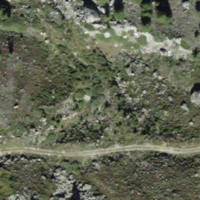
EUNIS habitat code: 26
Species observed at this site:
Juncus jacquinii